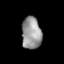
Tissue: prostate
Cell type: T cells
Senescence score: 0.2969
Nuclear area (px): 616
Mean DAPI intensity: 151.489